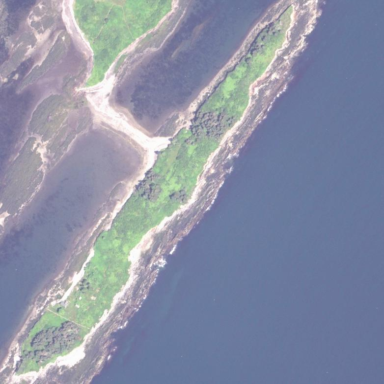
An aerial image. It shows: Island with natural coastline.